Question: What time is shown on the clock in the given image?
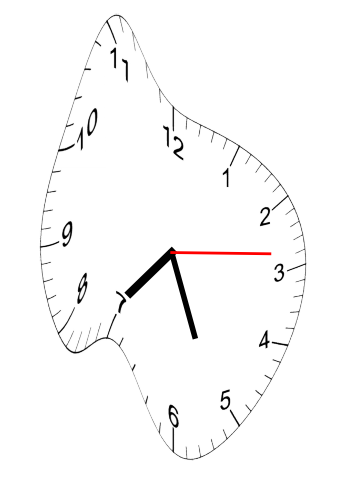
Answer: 07:26:14